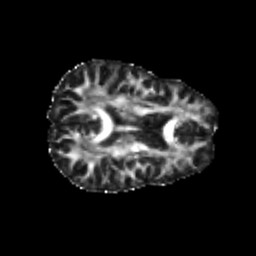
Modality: FA
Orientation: axial
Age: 24
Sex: female
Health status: healthy
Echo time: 0.074 s